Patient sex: M
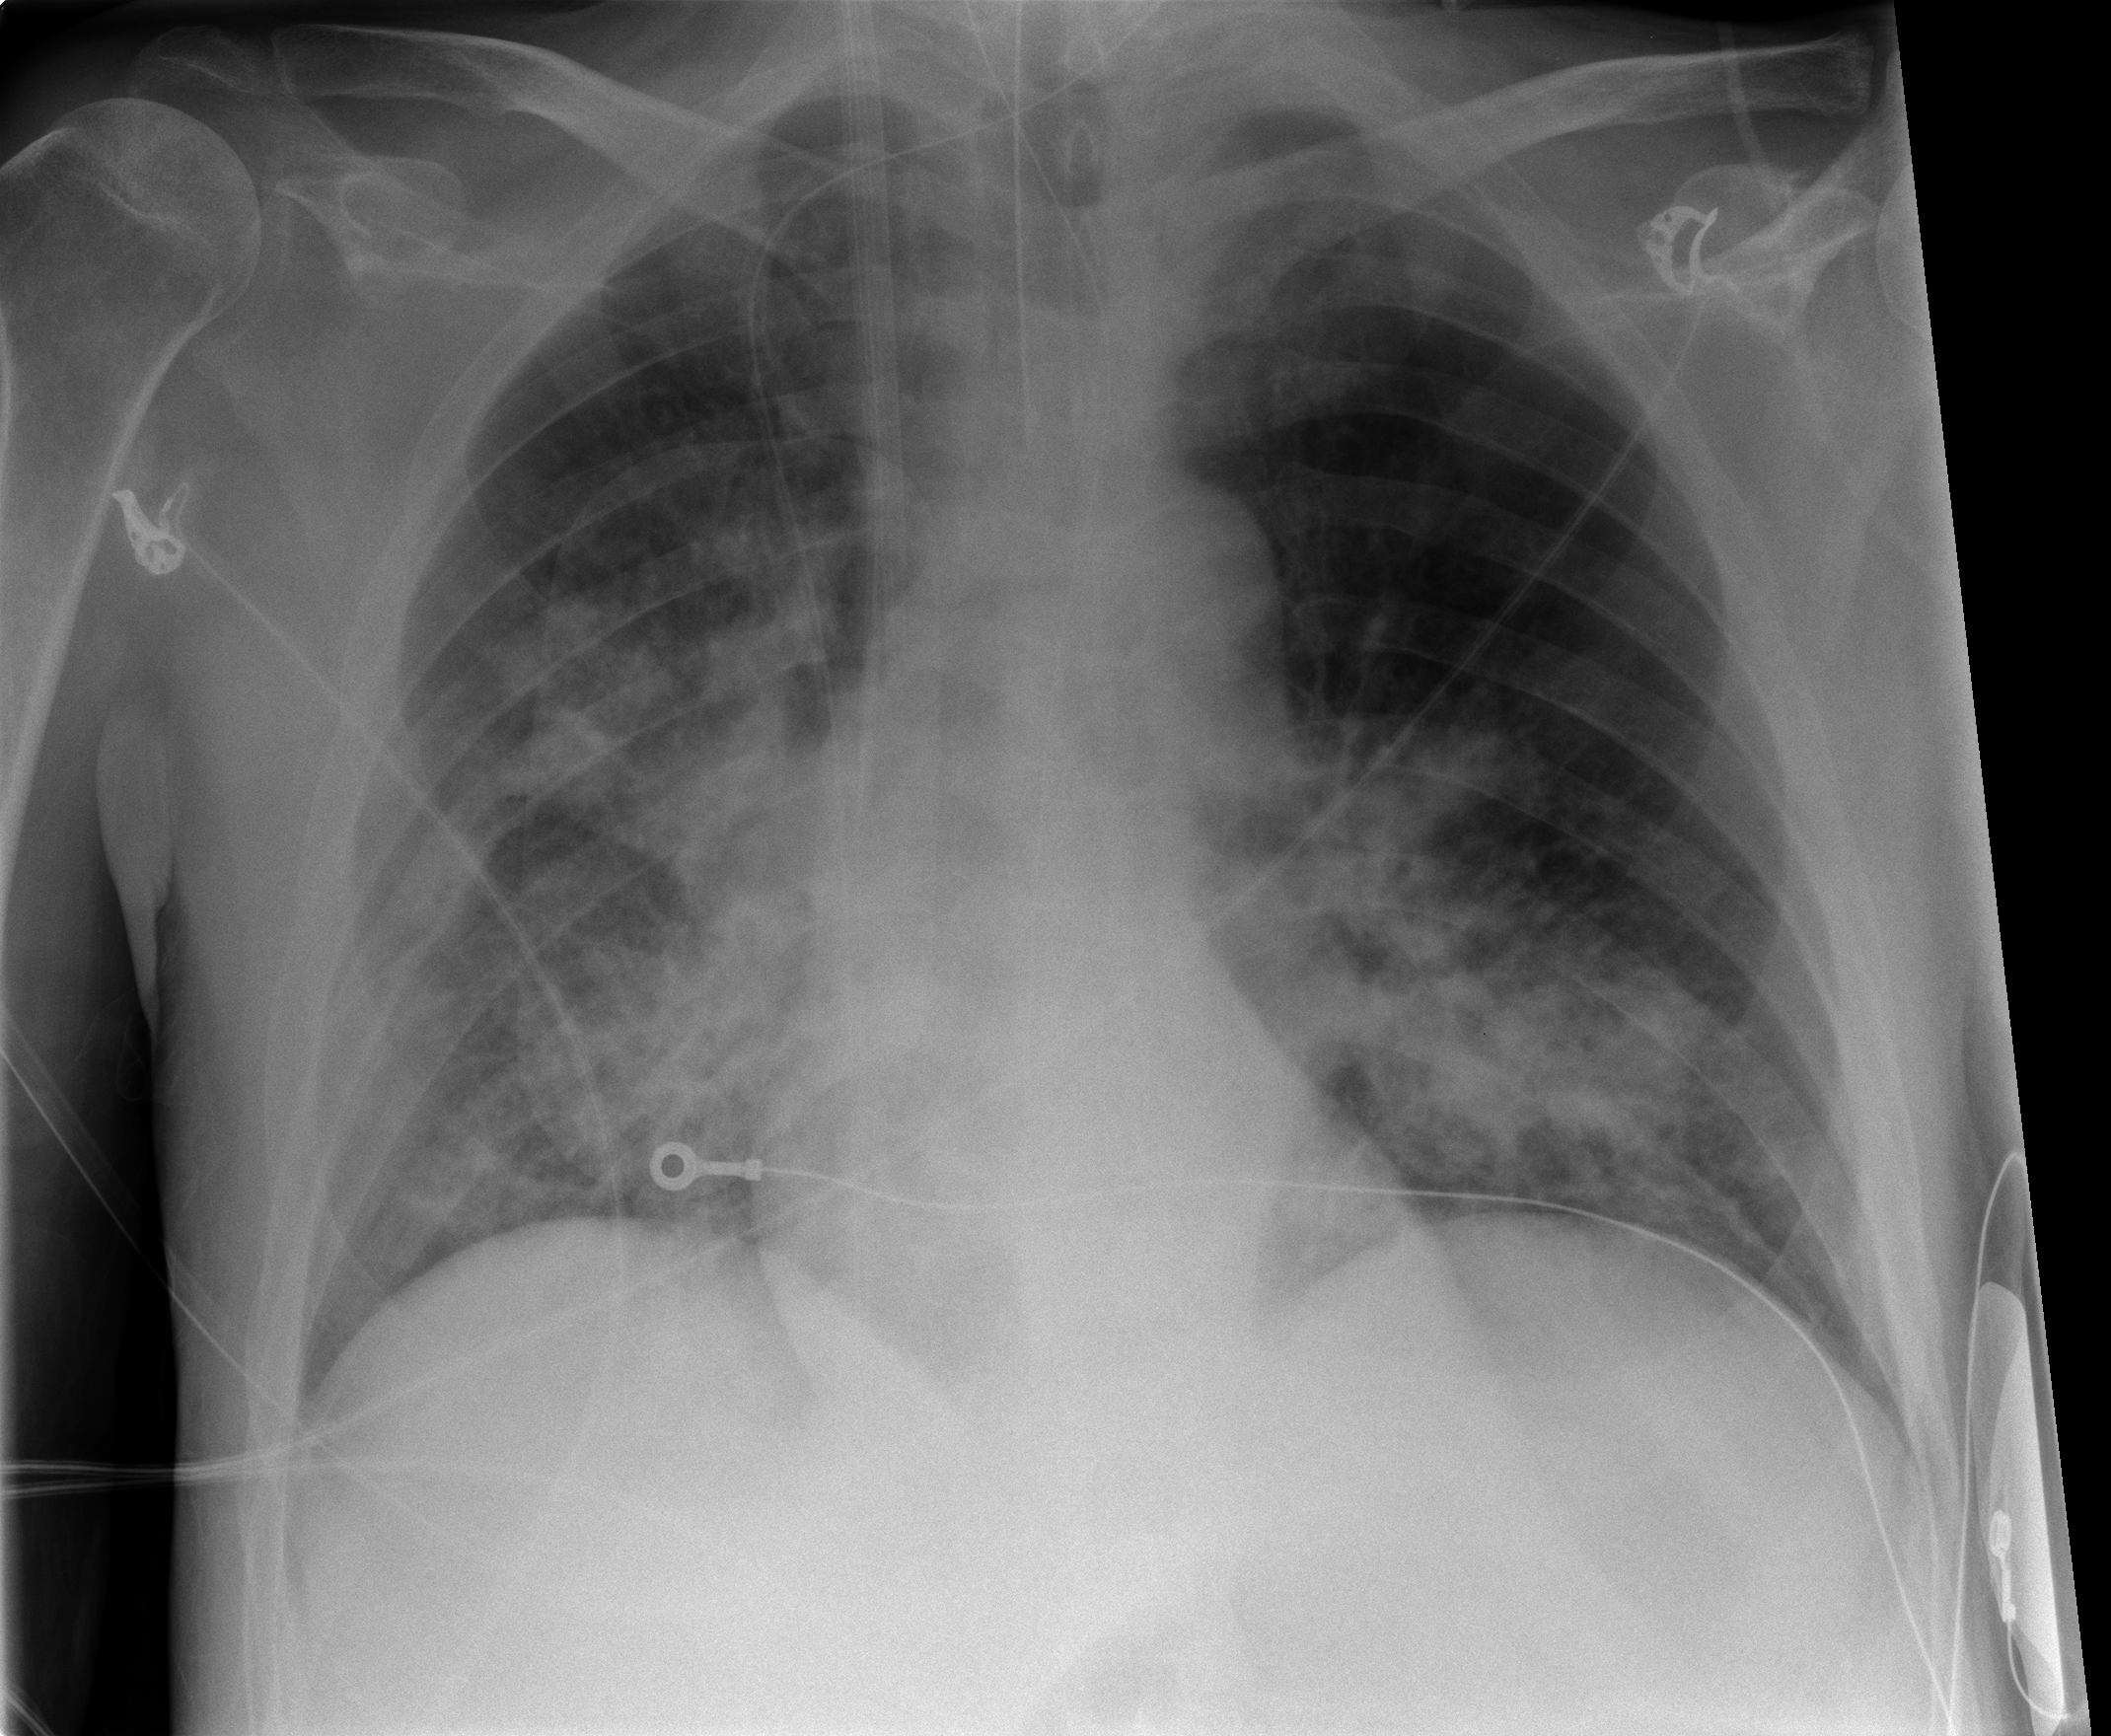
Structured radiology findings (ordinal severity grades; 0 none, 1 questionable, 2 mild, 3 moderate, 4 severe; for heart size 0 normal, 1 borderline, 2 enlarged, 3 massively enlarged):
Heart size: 0
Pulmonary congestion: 0
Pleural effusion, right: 0
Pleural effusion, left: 0
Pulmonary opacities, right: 4
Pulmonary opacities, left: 3
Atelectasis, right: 3
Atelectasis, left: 3